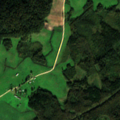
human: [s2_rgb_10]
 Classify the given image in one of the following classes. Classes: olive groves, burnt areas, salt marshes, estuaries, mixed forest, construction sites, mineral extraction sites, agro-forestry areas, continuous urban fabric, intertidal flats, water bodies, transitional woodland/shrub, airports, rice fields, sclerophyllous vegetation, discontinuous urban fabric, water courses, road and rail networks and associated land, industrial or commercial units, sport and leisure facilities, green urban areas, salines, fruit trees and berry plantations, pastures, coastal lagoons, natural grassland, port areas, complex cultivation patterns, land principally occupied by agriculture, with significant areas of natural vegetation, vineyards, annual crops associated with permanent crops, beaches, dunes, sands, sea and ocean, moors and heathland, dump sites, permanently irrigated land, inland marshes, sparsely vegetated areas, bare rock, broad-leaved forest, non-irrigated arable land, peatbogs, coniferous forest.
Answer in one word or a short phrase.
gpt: non-irrigated arable land, pastures, complex cultivation patterns, mixed forest, transitional woodland/shrub